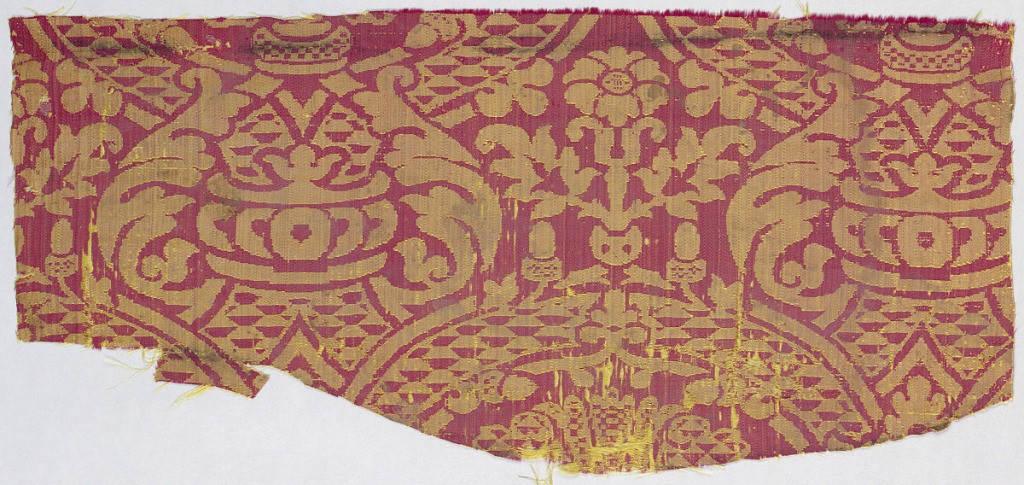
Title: Fragment
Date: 16th–17th century
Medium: silk Technique: 4&1 satin damask
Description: Incomplete large-scale design with circular motifs and acanthus foliage in red and yellow.